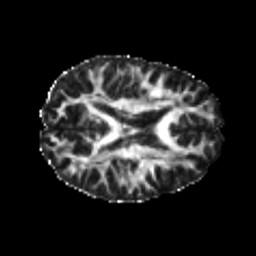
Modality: FA
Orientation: axial
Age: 20
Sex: female
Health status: healthy
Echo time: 0.074 s